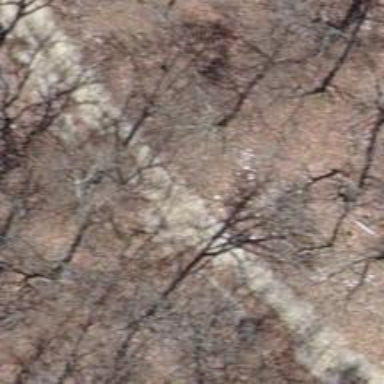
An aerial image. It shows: Unpaved track with grade2 track type.